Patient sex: M
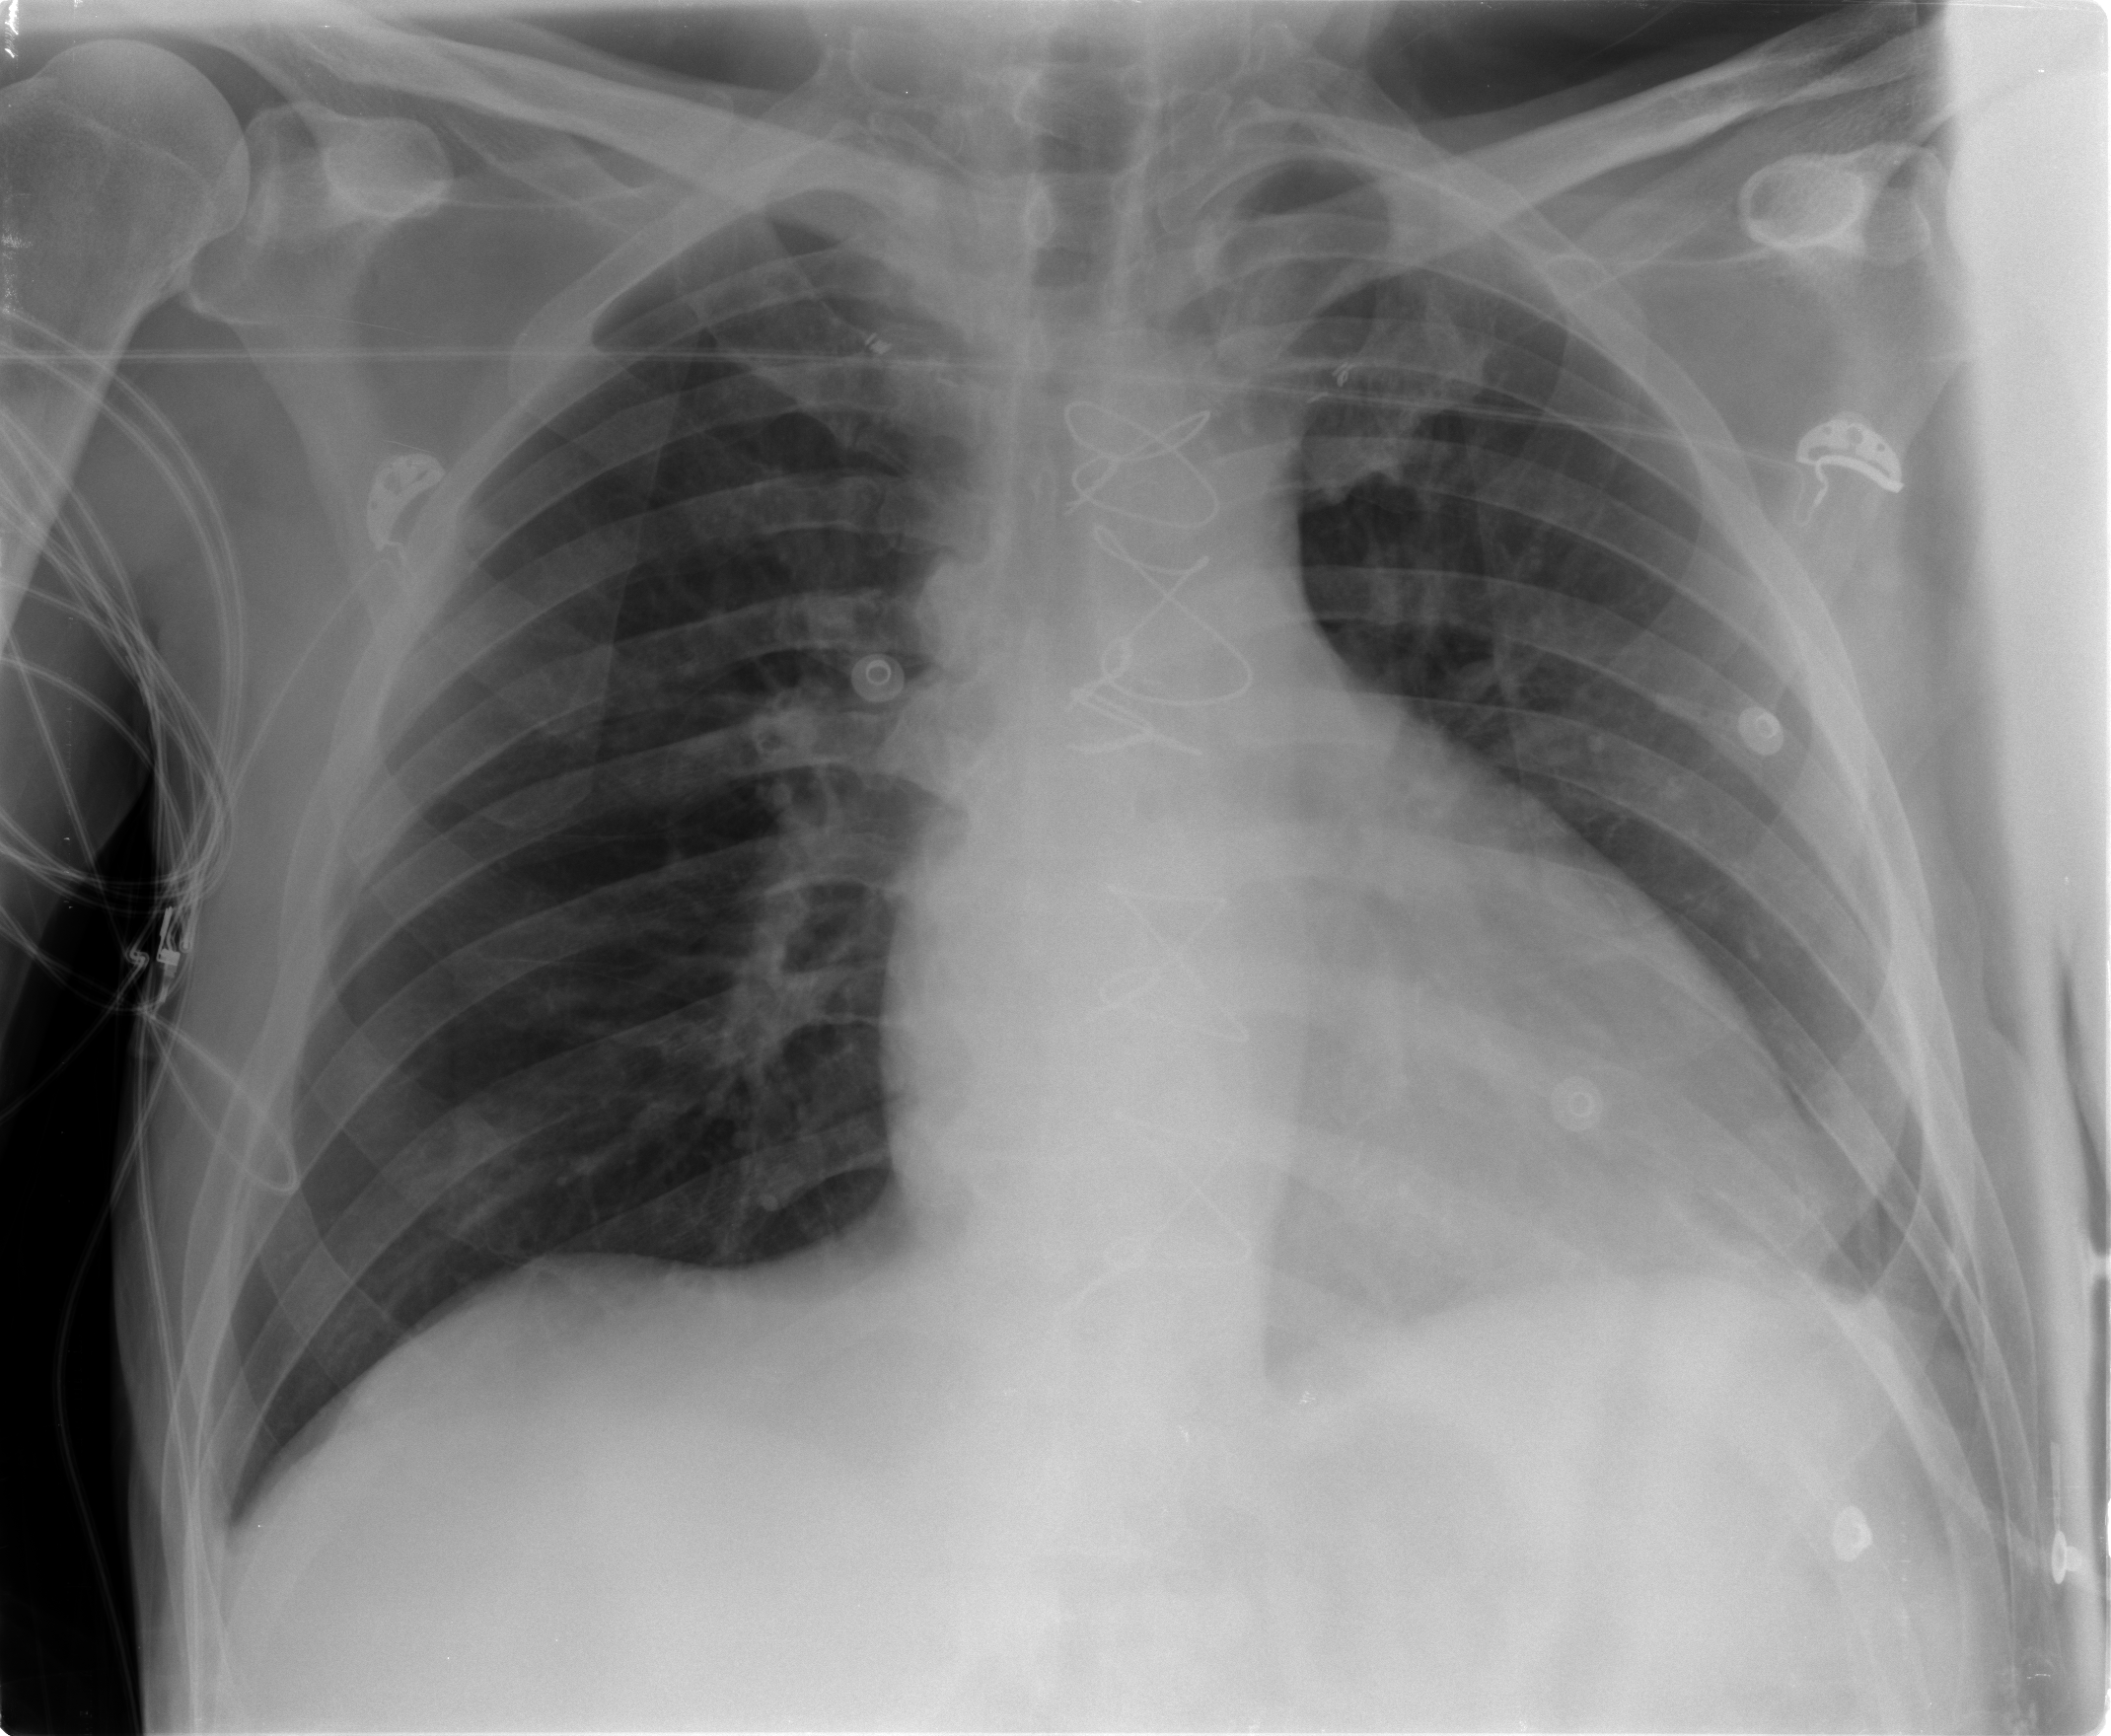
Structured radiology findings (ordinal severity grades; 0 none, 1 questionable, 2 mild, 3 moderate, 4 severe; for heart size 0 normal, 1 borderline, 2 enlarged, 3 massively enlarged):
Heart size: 1
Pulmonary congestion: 0
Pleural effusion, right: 0
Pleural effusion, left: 1
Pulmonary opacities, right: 0
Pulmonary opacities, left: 0
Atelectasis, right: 0
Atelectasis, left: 0